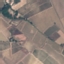
Land use / land cover: PermanentCrop